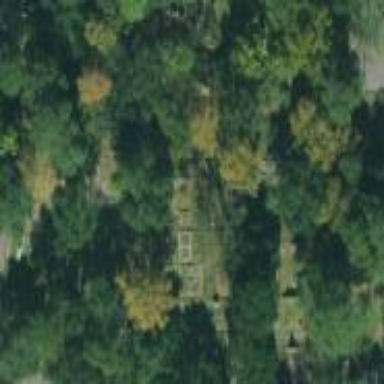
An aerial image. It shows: Sector in the cemetery.